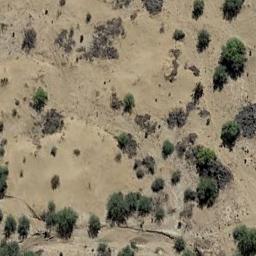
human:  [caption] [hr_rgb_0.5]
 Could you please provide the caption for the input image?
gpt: There are some different kinds of bushes make up the chaparral on the desert .

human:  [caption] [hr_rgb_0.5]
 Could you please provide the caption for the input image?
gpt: In this jungle, Only the little vegetation can be seen .

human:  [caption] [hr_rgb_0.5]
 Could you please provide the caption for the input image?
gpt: Chaparral is sparsely distributed on the sand .

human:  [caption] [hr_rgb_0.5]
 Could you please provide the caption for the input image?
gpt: Some chaparrals of different kinds and sizes grow in the desert .

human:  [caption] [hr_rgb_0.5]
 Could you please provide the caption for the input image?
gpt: The chaparral is not evenly distributed .